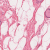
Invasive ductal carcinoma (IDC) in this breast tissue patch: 0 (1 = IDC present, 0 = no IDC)